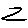
Label: zigzag